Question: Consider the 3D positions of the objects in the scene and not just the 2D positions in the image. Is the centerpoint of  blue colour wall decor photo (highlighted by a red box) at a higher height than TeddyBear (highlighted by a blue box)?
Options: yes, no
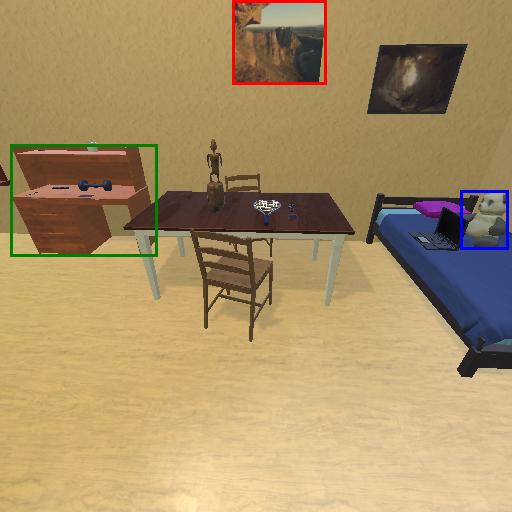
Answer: yes